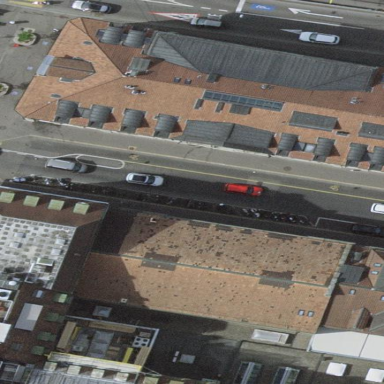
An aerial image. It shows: School building with hipped roof.